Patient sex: M
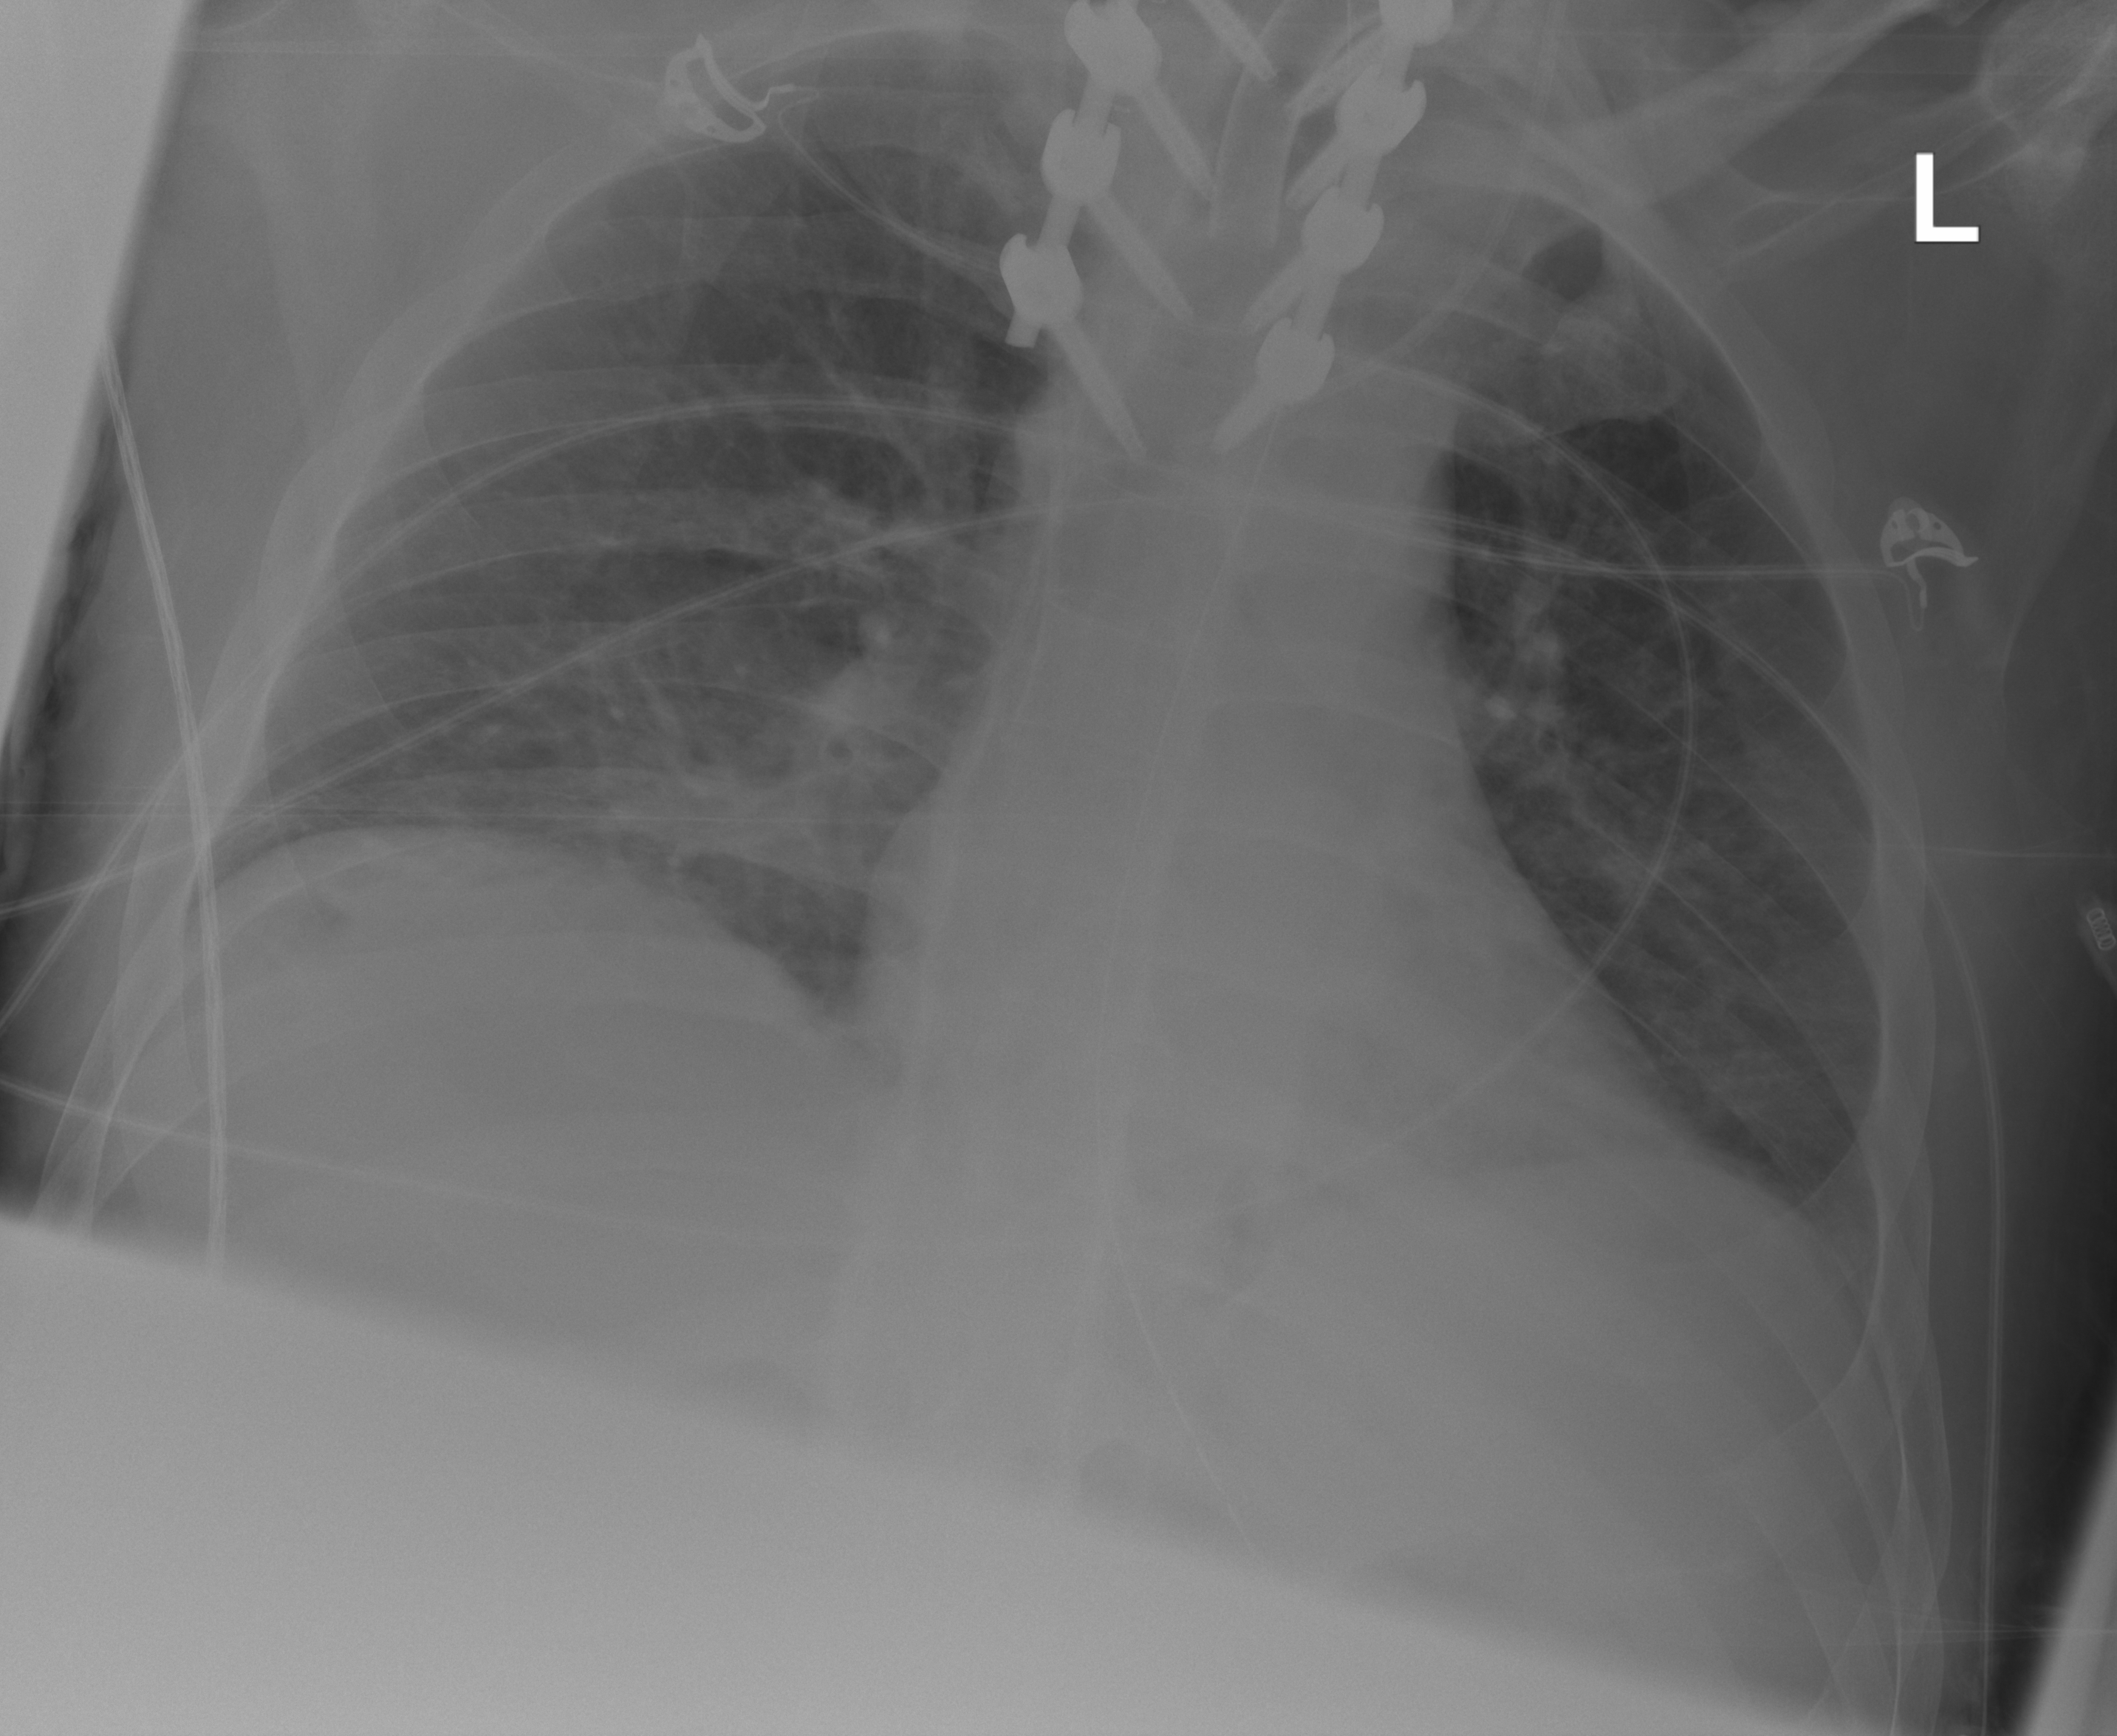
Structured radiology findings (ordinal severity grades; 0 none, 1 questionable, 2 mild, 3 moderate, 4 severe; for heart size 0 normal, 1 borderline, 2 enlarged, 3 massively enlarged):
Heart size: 0
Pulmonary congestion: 2
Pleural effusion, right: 0
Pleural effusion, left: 0
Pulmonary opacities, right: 2
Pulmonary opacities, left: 2
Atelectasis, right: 0
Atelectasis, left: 0